【题型】选择题　【知识点】平面几何　【难度】easy
如图，在长方形$ABCD$中，$AB = 4\,\text{cm}$，$BC = 5\,\text{cm}$，$E$、$F$分别是$AD$、$BC$的中点，如果将长方形$CDEF$绕点$F$逆时针旋转$90^\circ$，则旋转后的长方形与长方形$ABFE$重叠部分的面积是（\quad）$\text{cm}^2$。

\vspace{1em}

A. $3.25$ \quad\quad B. $2.25$ \quad\quad C. $5$ \quad\quad D. $6.25$
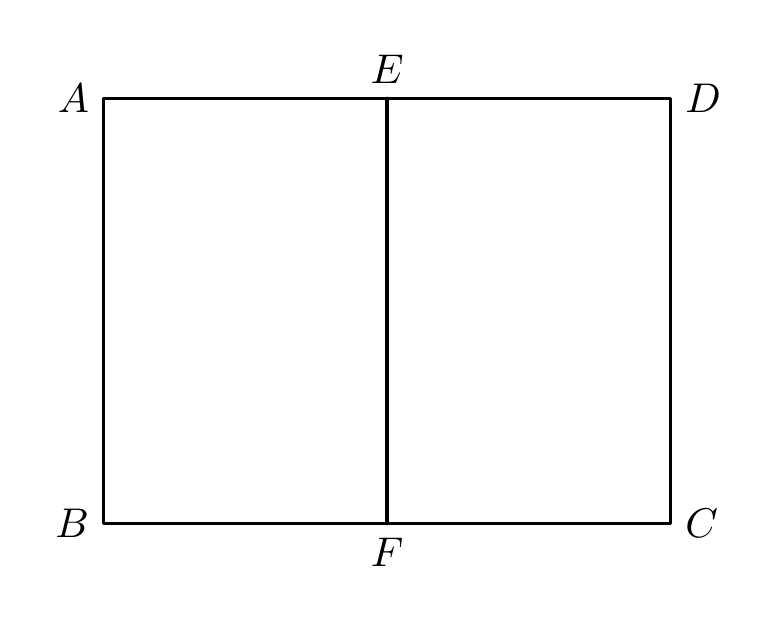
【解答】
【答案】D

【分析】本题考查了图形的旋转、长方形的面积计算，掌握相关知识是解题关键。根据题意画出旋转后的图形，得到两个长方形的重叠部分，再利用长方形的面积公式解题。

【详解】解：如图所示，将长方形$CDEF$绕点$F$逆时针旋转$90^\circ$得到长方形$C'D'E'F$，

$\because F$为$BC$中点，

$\therefore BF = CF = \frac{1}{2}BC = 2.5\,\text{cm}$，

$\because$ 长方形$CDEF$绕点$F$逆时针旋转$90^\circ$得到$C'D'E'F$，

$\therefore C'F = CF = BF = 2.5\,\text{cm}$，

$\therefore$ 长方形$C'D'E'F$与长方形$ABFE$的重叠部分是边长为$2.5\,\text{cm}$ 的正方形，

$\therefore$ 其面积为 $2.5 \times 2.5 = 6.25\,\text{cm}^2$，

故选：D。

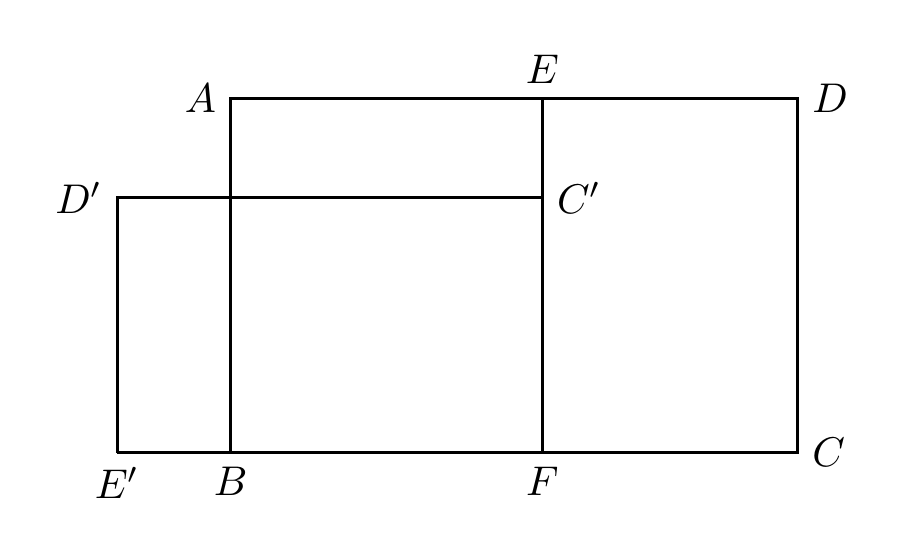